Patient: sex M, age 59
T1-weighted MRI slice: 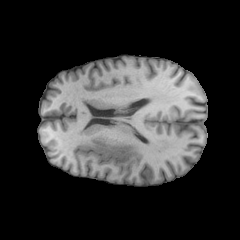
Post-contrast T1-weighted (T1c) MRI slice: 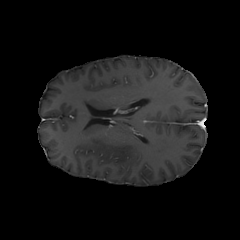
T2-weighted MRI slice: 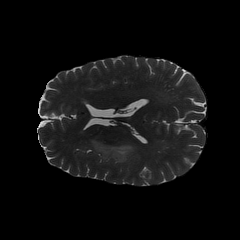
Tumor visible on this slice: yes
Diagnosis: Astrocytoma, IDH-wildtype
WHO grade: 3